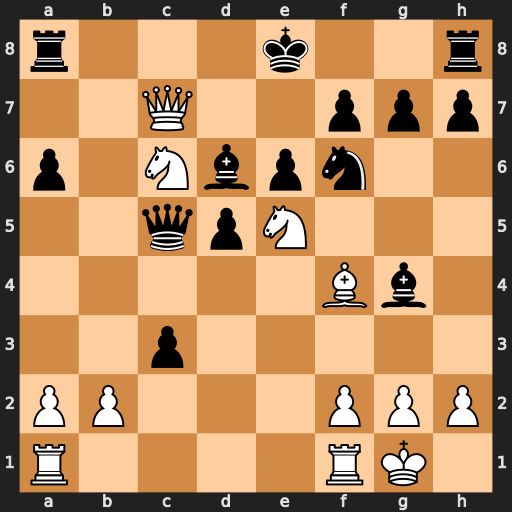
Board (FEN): r3k2r/2Q2ppp/p1Nbpn2/2qpN3/5Bb1/2p5/PP3PPP/R4RK1
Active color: w
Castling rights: kq
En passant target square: -
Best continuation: Qxf7#